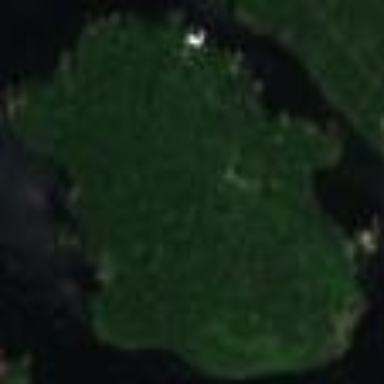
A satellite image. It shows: Island covered with woodland.